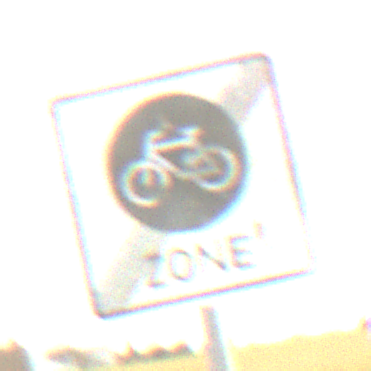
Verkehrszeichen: EndeFahrradzone
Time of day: SunriseSunset
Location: Outdoor (Nature)
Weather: PartlyCloudy
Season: NotSpecified
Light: Natural